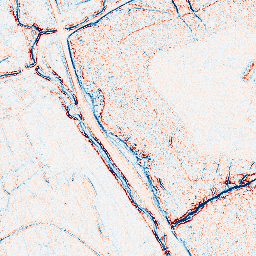
Category: edge_preserving
Decomposition family: bilateral
Decomposition parameters: d: 5
sigma_color: 150
sigma_space: 25
Upsampling method: quadratic
Upsampling parameters: scale: 4
Upsampling scale: 4